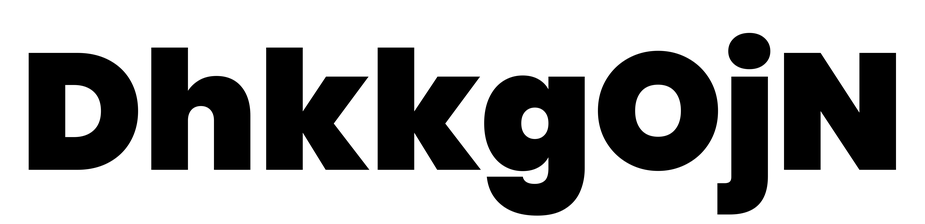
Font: Poppins-Black